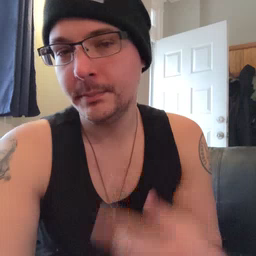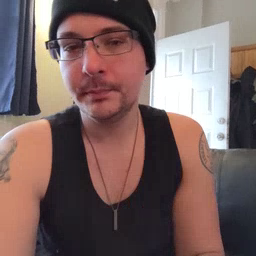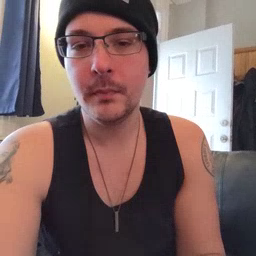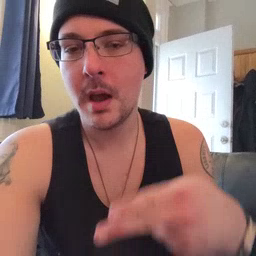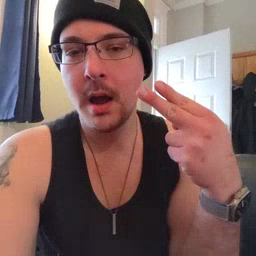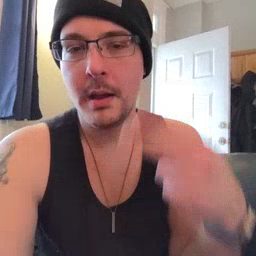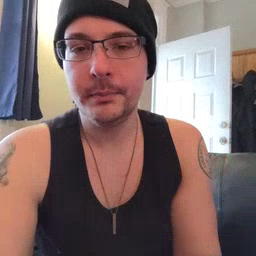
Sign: high